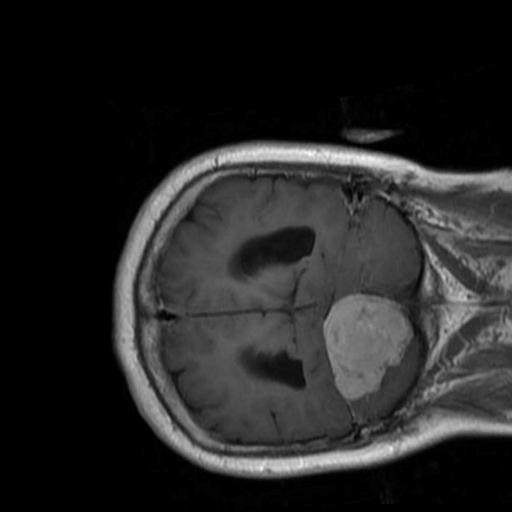
Label: brain_menin